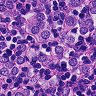
Metastatic tissue present: yes